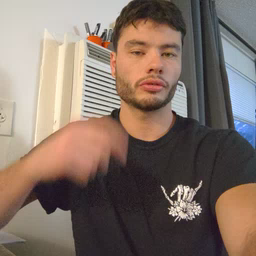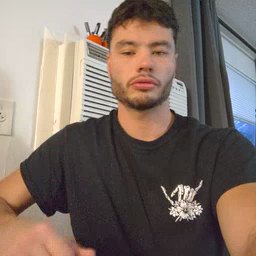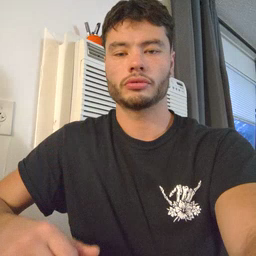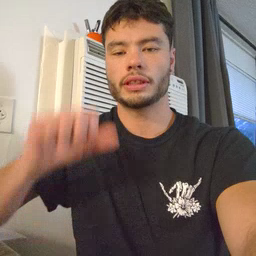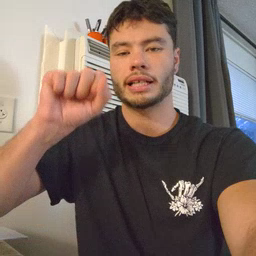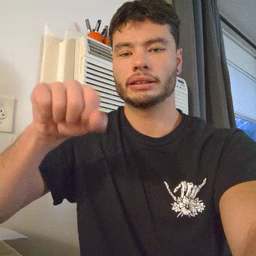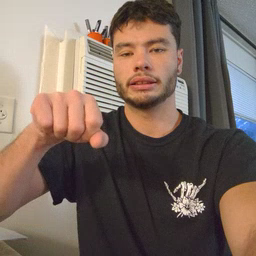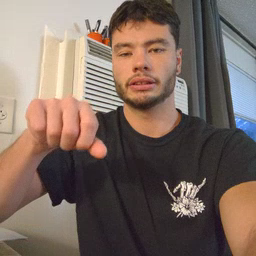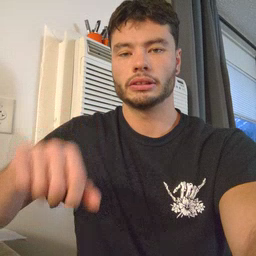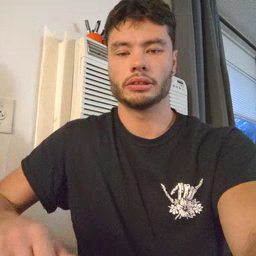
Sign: yes